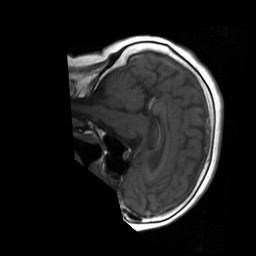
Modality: T1w
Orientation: sagittal
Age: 82
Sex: female
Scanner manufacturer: philips
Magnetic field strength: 1.5 T
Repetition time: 0.4 s
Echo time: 0.0074 s